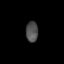
Tissue: lung
Cell type: Endothelial cells
Senescence score: 0.5634
Nuclear area (px): 244
Mean DAPI intensity: 78.635